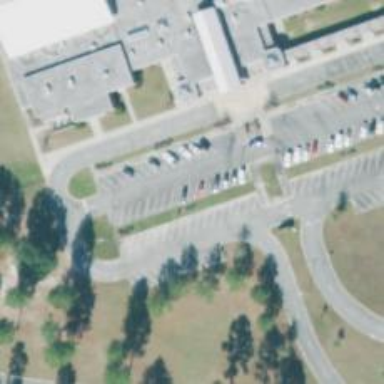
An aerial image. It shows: Parking space.